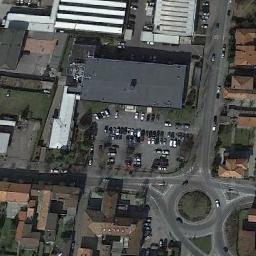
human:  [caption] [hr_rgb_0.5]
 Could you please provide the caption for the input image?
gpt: The roundabout is on the grass next to buildings and parking lot .

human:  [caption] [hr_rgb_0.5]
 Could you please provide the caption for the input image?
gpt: The roundabout with four exits and entrances is surrounded by some buildings and a parking lot is next to the roundabout .

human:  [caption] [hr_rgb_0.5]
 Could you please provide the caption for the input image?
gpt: There are several vehicles driving on the road at the roundabout, There are some buildings and some trees and some lawns around the roundabout, And many cars are parked in the open space beside the roundabout .

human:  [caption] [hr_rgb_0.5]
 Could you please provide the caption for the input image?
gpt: There are many cars near the roundabout .

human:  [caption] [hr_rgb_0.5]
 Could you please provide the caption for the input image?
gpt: There are some buildings and a parking lot beside the roundabout .